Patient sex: M
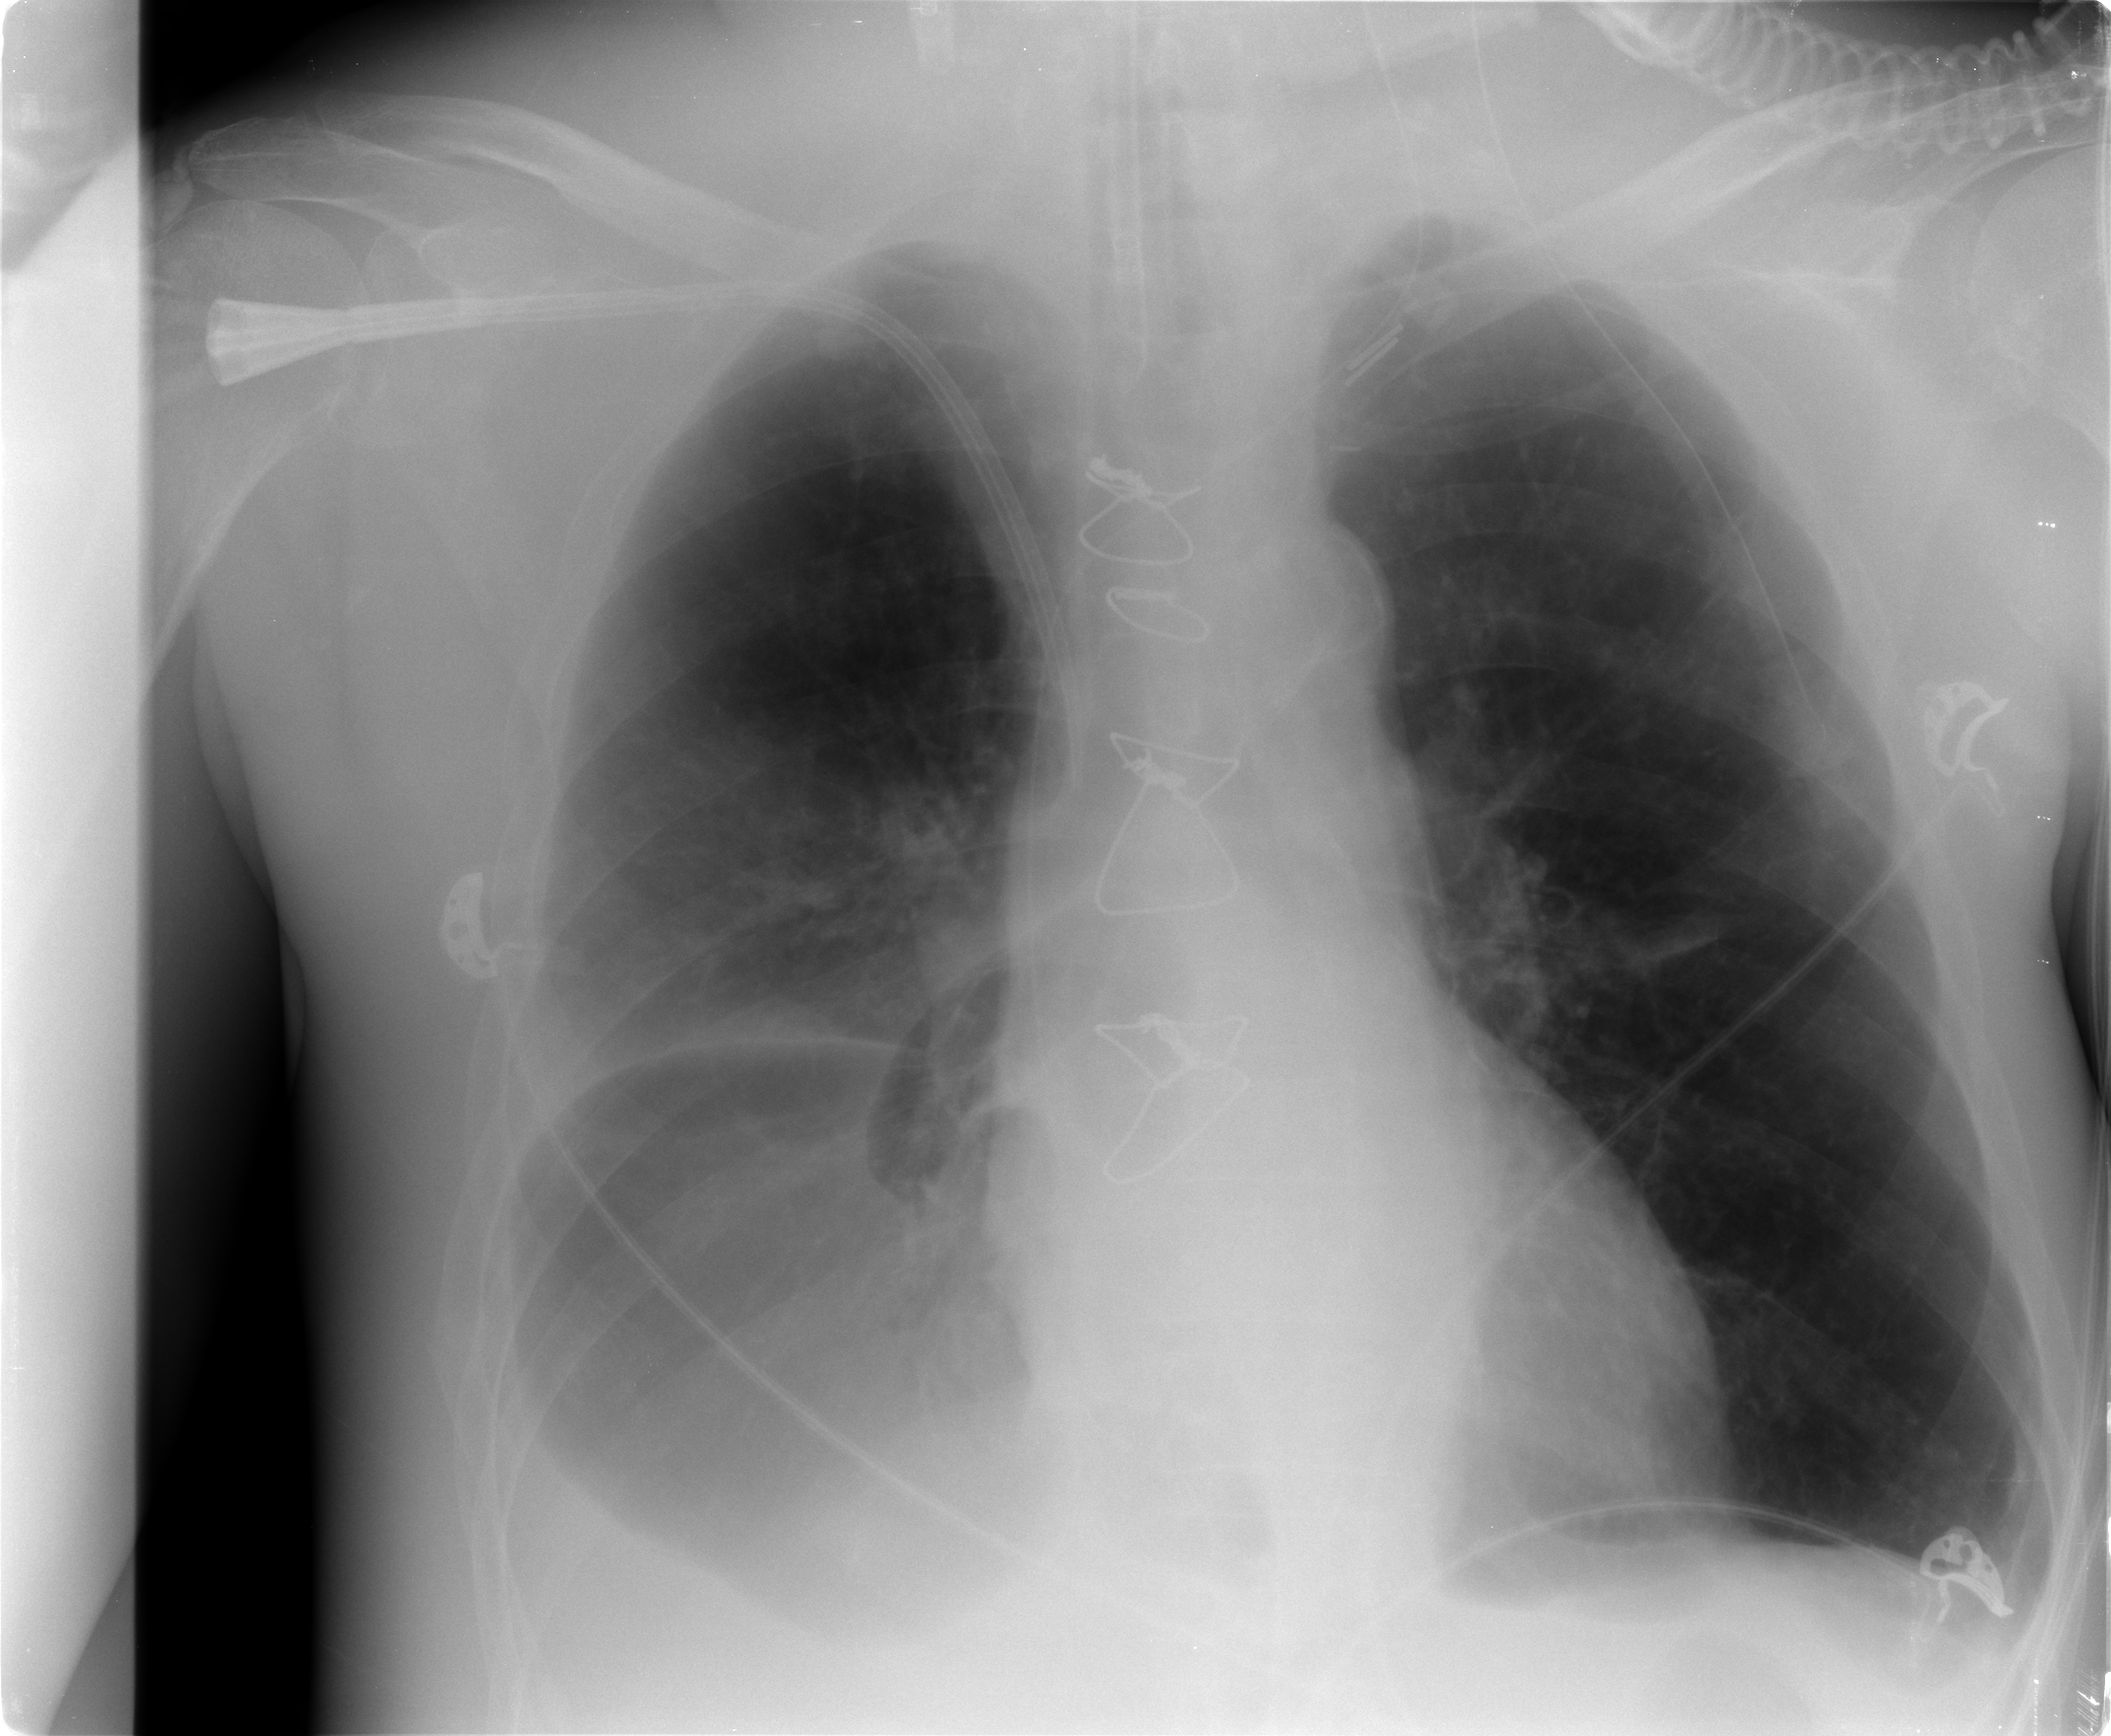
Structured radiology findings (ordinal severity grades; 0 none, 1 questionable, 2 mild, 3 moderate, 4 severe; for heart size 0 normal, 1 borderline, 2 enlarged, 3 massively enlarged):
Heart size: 0
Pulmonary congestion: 0
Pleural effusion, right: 3
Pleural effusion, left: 0
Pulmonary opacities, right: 1
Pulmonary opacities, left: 0
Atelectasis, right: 2
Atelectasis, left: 2